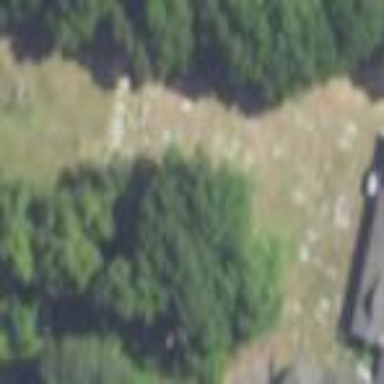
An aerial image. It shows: Graveyard.